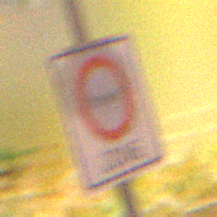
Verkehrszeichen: BeginnUmweltzone
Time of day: Night
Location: Outdoor (Nature)
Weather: Clear
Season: NotSpecified
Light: Natural